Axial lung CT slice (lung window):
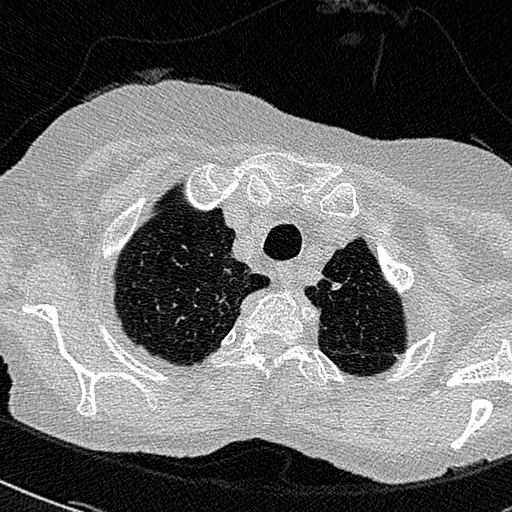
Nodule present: no